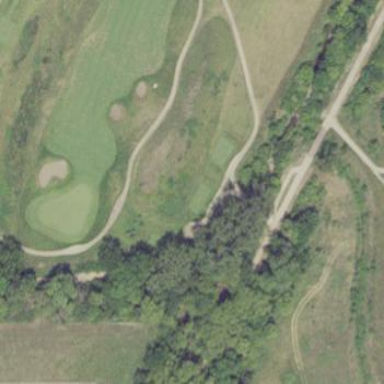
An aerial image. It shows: Golf rough area.